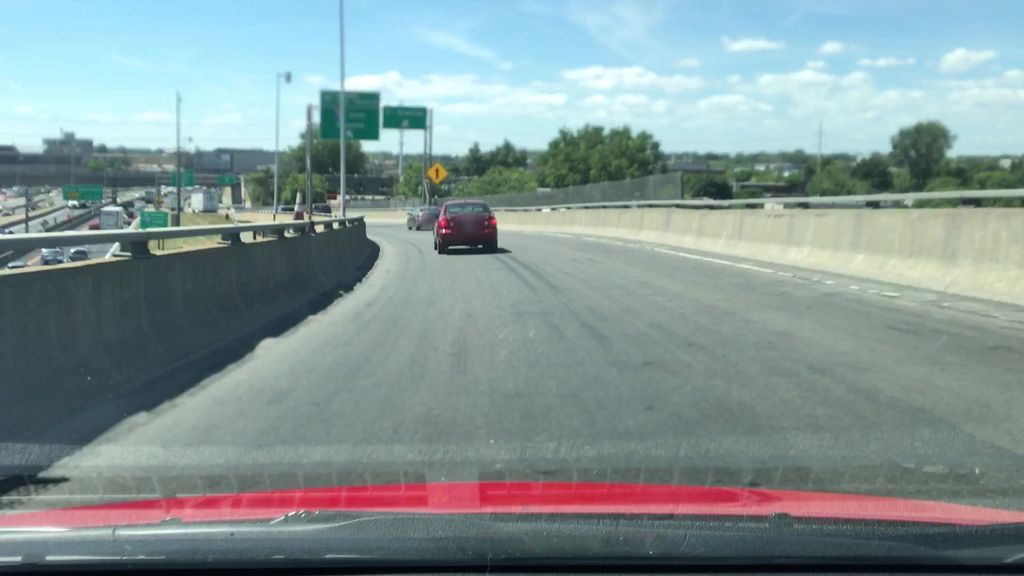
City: montreal